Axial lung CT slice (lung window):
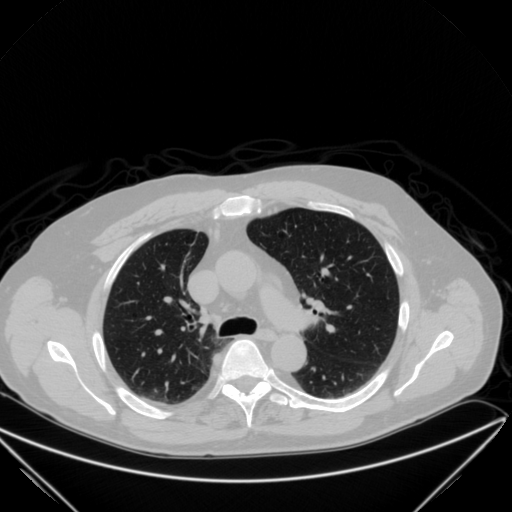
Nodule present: no